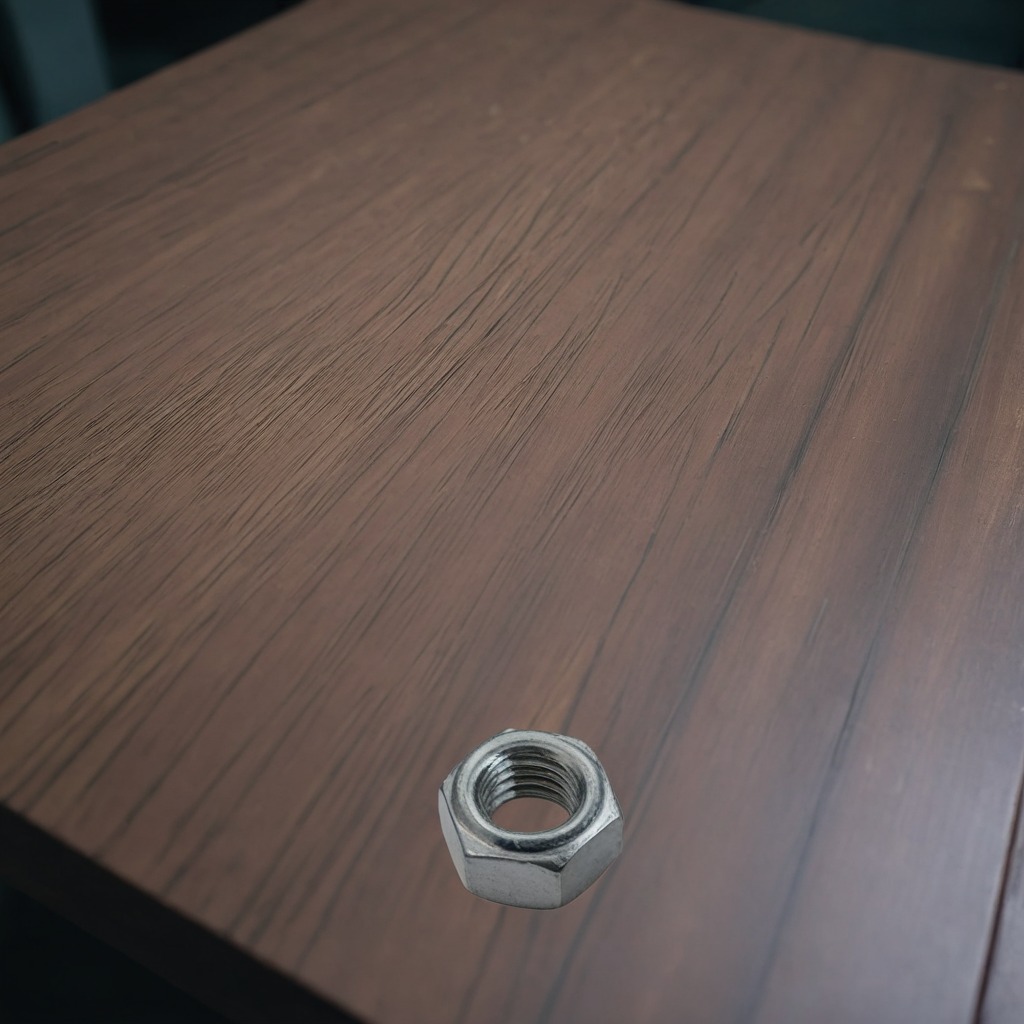
A metal nut lies on a table with faint burn marks in a small garage at twilight.